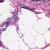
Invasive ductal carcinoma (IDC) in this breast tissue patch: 0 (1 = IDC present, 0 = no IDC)